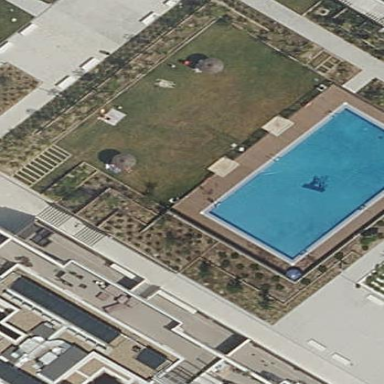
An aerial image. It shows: Outdoor swimming pool in leisure land.